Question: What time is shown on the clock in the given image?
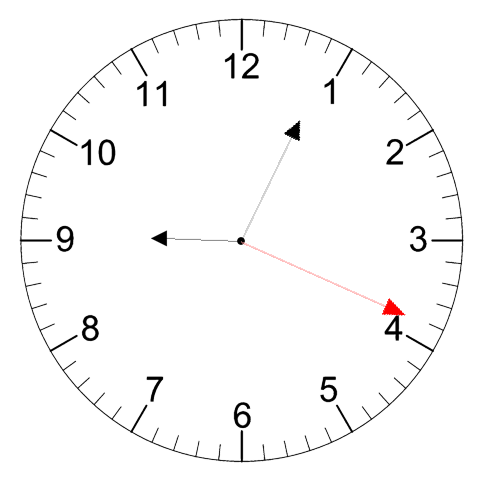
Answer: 09:04:19